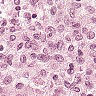
Metastatic tissue present: no